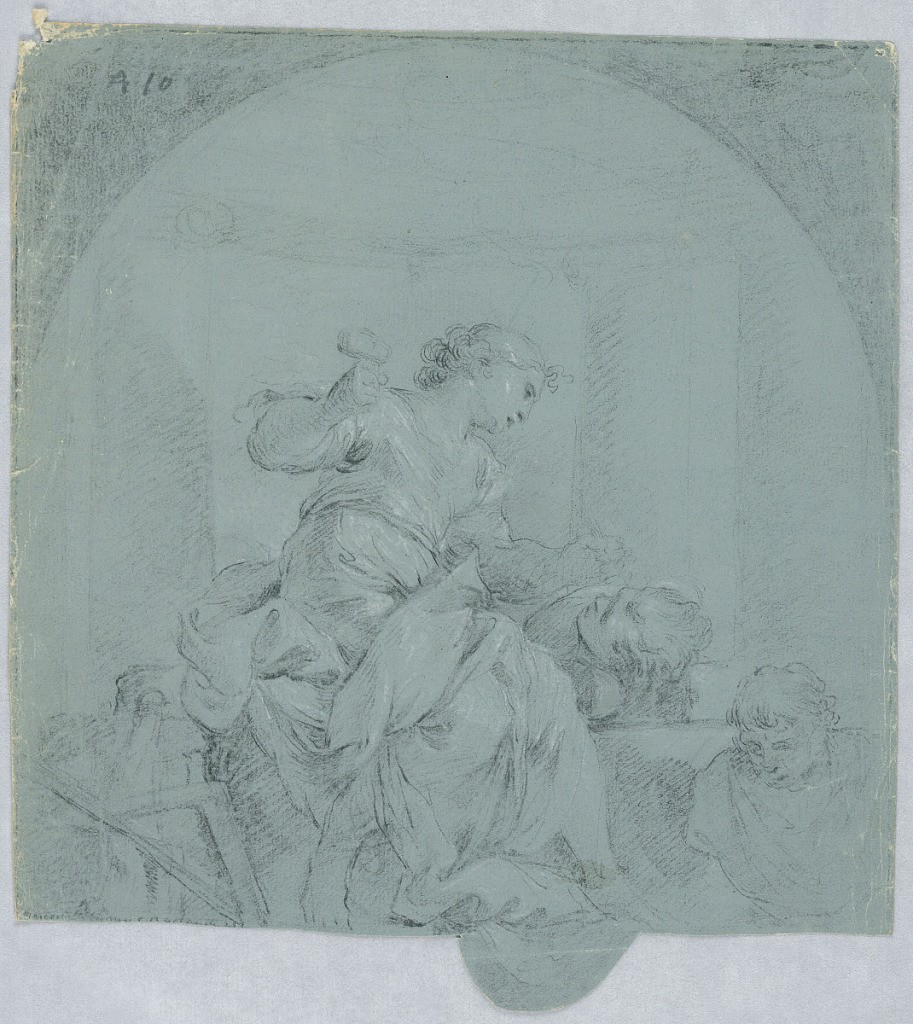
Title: Design for Allegory of Sculpture
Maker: Giacomo Zampa, Italian, 1731 - 1808
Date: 1775–1800
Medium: Black and white crayon on paper
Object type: Drawing
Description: Vertical rectangle with a tab at bottom edge, showing a seated woman working on a bust with a chisel and hammer. A completed bust beside her.